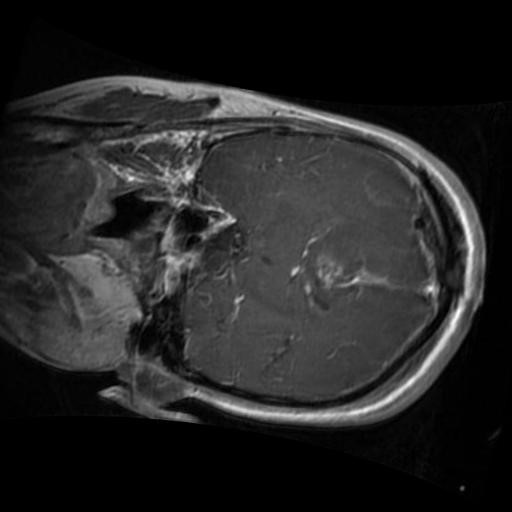
Label: brain_glioma